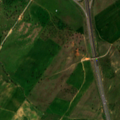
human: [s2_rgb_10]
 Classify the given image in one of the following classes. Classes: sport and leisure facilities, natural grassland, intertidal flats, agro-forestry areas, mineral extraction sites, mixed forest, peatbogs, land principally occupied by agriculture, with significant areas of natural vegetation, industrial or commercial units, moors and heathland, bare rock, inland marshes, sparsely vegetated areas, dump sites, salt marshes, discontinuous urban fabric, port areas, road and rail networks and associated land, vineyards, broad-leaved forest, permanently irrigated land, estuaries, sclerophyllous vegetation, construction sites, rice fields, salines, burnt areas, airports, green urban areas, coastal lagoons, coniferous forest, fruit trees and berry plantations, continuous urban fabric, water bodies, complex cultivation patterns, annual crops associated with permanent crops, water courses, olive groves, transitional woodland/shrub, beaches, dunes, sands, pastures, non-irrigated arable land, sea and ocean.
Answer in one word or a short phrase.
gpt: non-irrigated arable land, agro-forestry areas